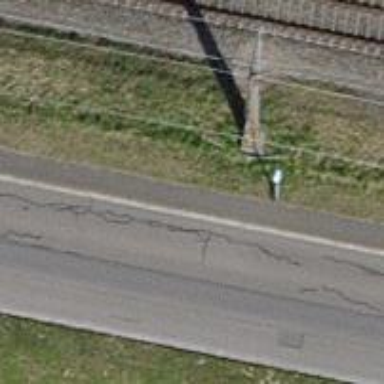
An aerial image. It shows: Power pole.